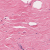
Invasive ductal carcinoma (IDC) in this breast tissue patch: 0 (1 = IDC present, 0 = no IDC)